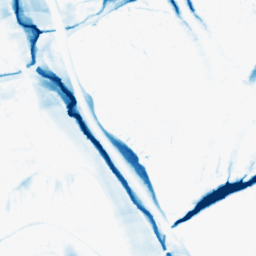
Category: morphological
Decomposition family: morphological_ellipse
Decomposition parameters: operation: closing
width: 20
height: 50
Upsampling method: bilinear
Upsampling parameters: scale: 2
Upsampling scale: 2